Question: How to set gradle home while importing existing project in Android studio. While trying to import I need to set up this path.
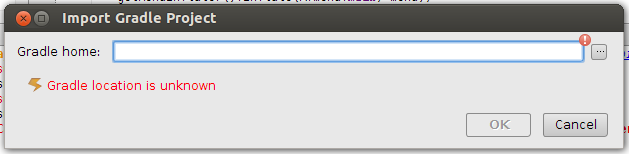
Answer: The gradle plugin (which contains a bundled version of gradle) should be already installed in /plugins/gradle so you shouldn't need to manually download it. Depending on the version of Android Studio, that last directory may be /gradle/gradle-x.y.z (x.y.z is the version, so check your filesystem for the exact path).
If you intend on doing gradle development outside Android Studio or want a different version, you can download it separately and point it at that path, but if you only want to get Android Studio working with the bundled version, this path should do it.